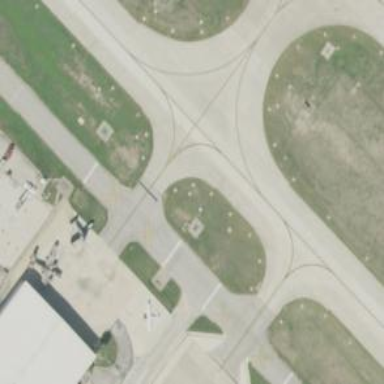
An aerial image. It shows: View of taxiway at the airport.